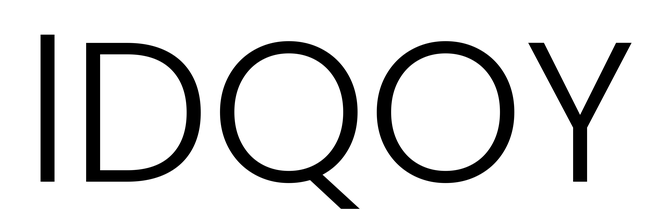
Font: Poppins-Light